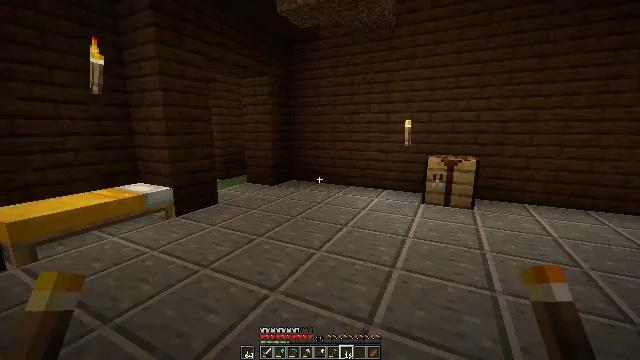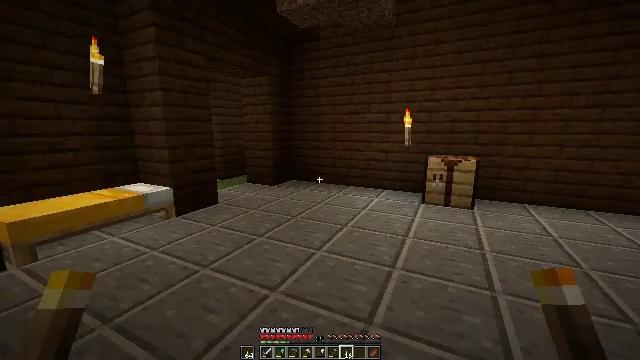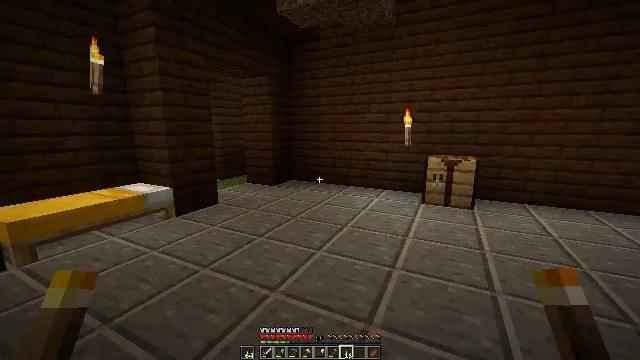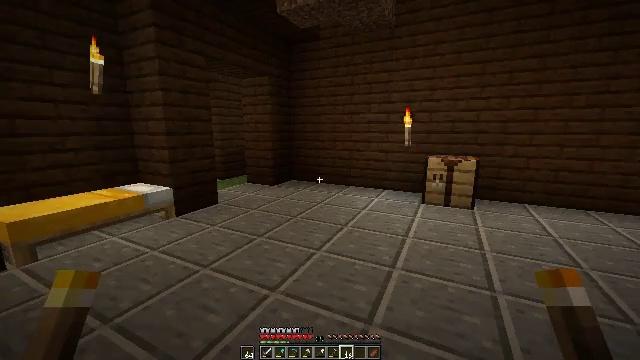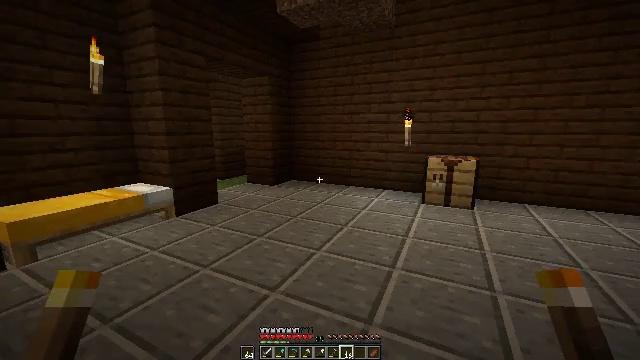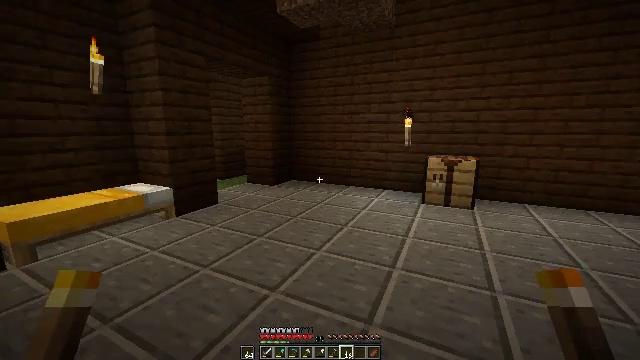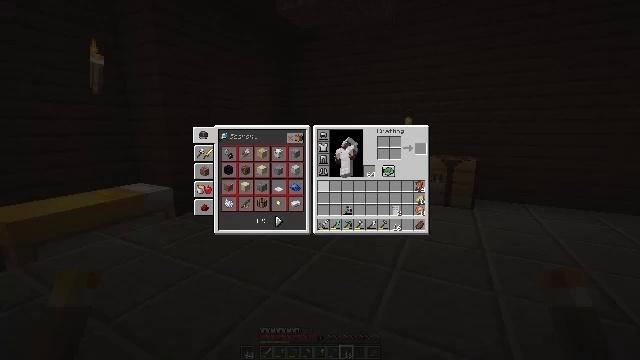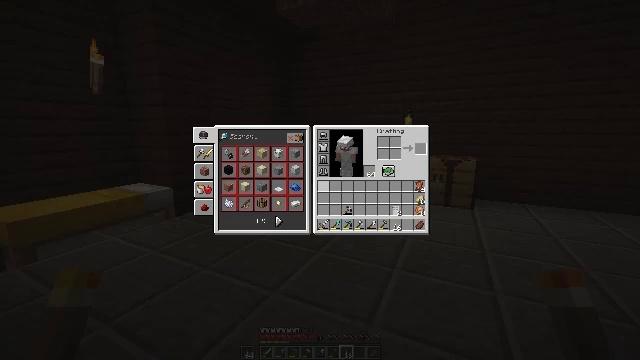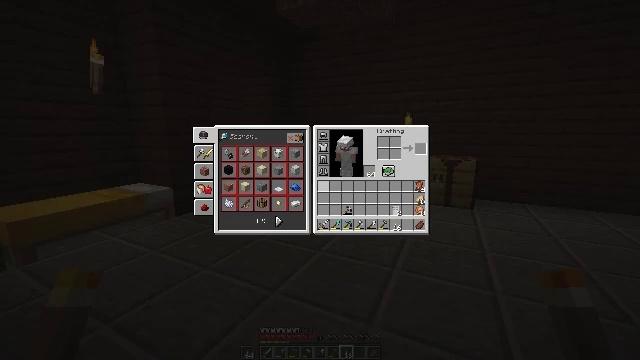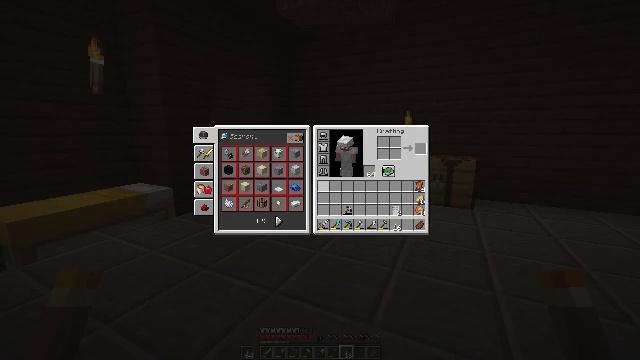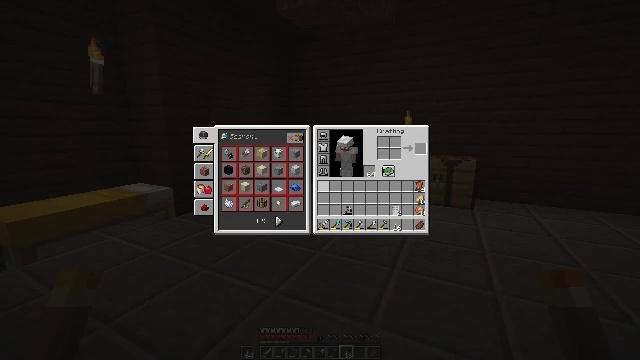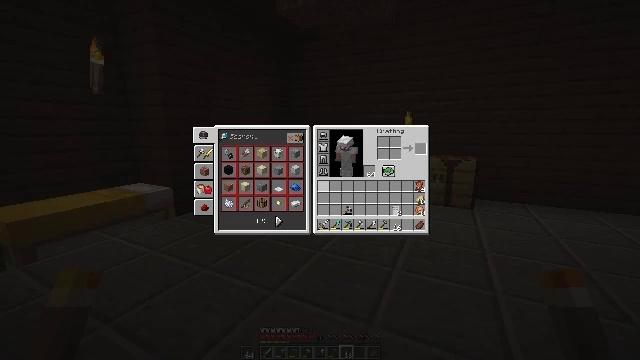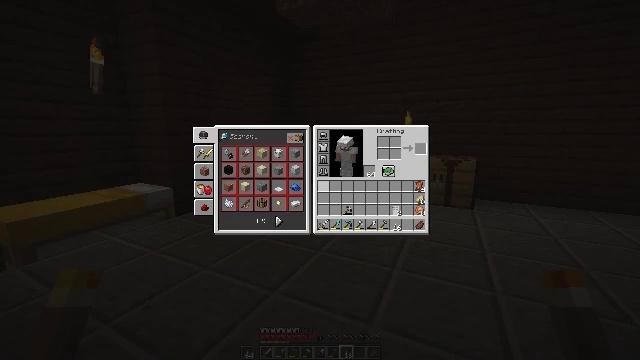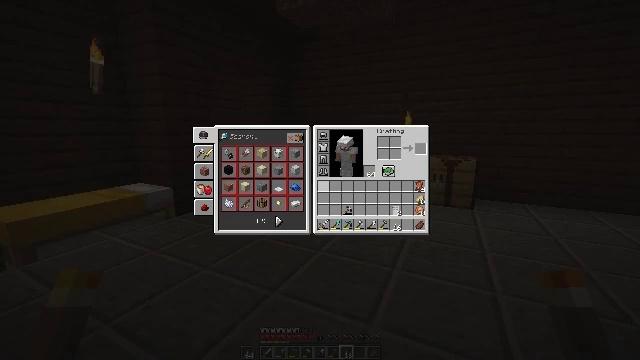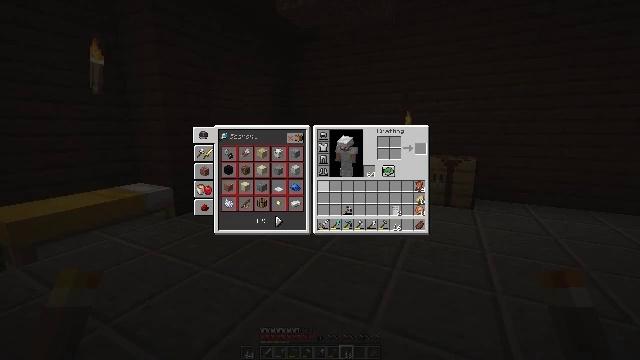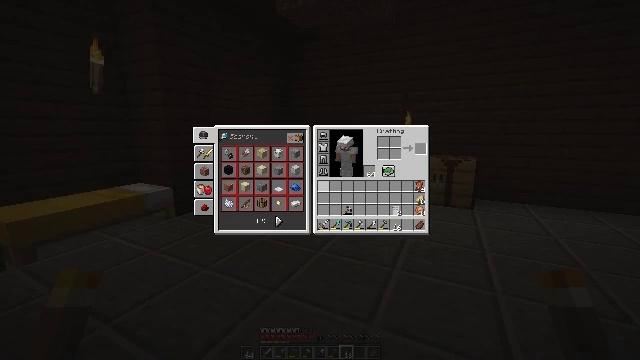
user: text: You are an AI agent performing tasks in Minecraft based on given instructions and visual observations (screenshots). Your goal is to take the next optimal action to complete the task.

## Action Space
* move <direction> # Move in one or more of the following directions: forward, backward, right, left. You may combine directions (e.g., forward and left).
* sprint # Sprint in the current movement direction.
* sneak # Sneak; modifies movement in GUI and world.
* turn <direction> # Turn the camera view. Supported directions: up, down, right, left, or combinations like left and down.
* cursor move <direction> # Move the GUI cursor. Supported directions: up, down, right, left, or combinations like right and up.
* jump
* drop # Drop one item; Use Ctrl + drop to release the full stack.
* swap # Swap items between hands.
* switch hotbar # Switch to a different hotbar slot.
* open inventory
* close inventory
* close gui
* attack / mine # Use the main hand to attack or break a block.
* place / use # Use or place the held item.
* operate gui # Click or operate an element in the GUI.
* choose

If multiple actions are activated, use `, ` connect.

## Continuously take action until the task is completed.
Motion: motion action
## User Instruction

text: Create a stone button in the crafting menu.
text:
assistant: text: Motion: no_op
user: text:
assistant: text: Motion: no_op
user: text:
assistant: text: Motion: no_op
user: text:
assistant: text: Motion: no_op
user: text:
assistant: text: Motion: no_op
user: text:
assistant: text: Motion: close inventory
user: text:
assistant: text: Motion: close inventory
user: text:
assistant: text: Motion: close inventory
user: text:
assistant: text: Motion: close inventory
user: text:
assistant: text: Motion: no_op
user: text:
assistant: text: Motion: no_op
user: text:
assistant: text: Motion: no_op
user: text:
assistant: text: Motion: no_op
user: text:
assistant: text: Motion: no_op
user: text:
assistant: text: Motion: no_op
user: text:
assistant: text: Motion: no_op
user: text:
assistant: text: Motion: no_op
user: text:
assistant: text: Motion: no_op
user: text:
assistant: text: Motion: no_op
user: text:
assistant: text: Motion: no_op
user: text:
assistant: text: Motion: no_op
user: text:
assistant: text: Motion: no_op
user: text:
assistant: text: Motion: no_op
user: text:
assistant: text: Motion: no_op
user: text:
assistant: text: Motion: no_op
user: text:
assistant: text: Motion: no_op
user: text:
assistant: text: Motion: no_op
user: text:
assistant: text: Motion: no_op
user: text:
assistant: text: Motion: no_op
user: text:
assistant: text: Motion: no_op